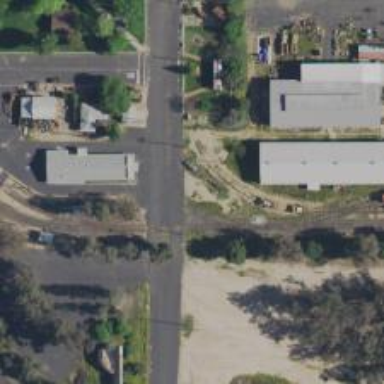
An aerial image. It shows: Railway level crossing.